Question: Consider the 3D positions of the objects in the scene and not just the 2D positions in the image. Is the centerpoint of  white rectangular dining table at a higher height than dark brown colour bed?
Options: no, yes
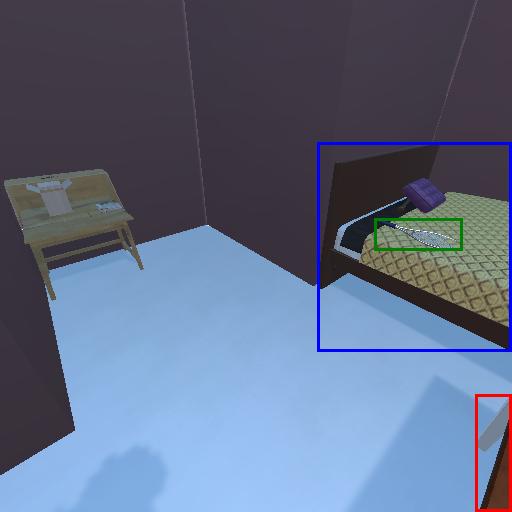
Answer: no